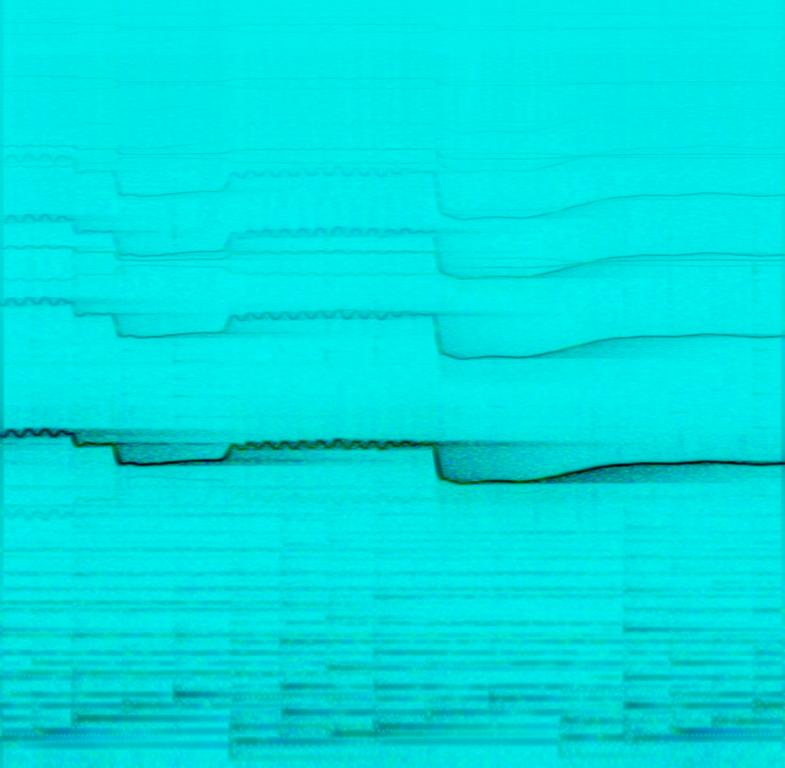
The song is led by a theremin whistle which plays high pitched tones and a harp playing arpeggios in the background. The feel of the song is soothing, tranquil, ethereal - and makes you feel as if you are peacefully sitting in an otherworldly environment.